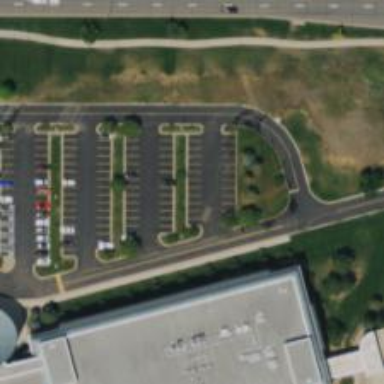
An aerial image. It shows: Parking space.